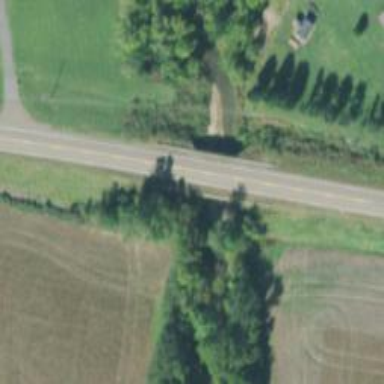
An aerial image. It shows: Secondary road.